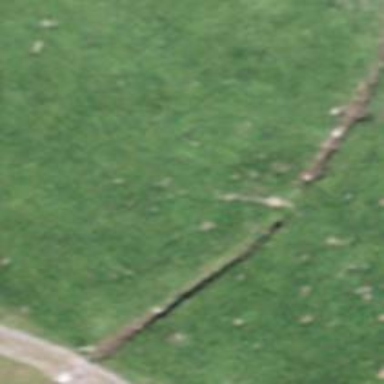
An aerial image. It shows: Culvert tunnel.